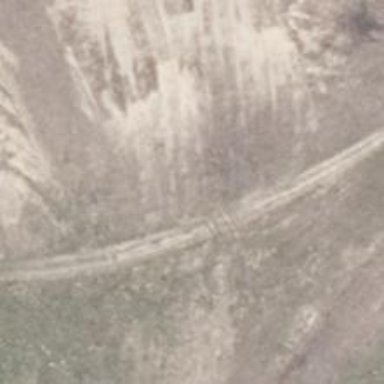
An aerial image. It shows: Compacted path road.